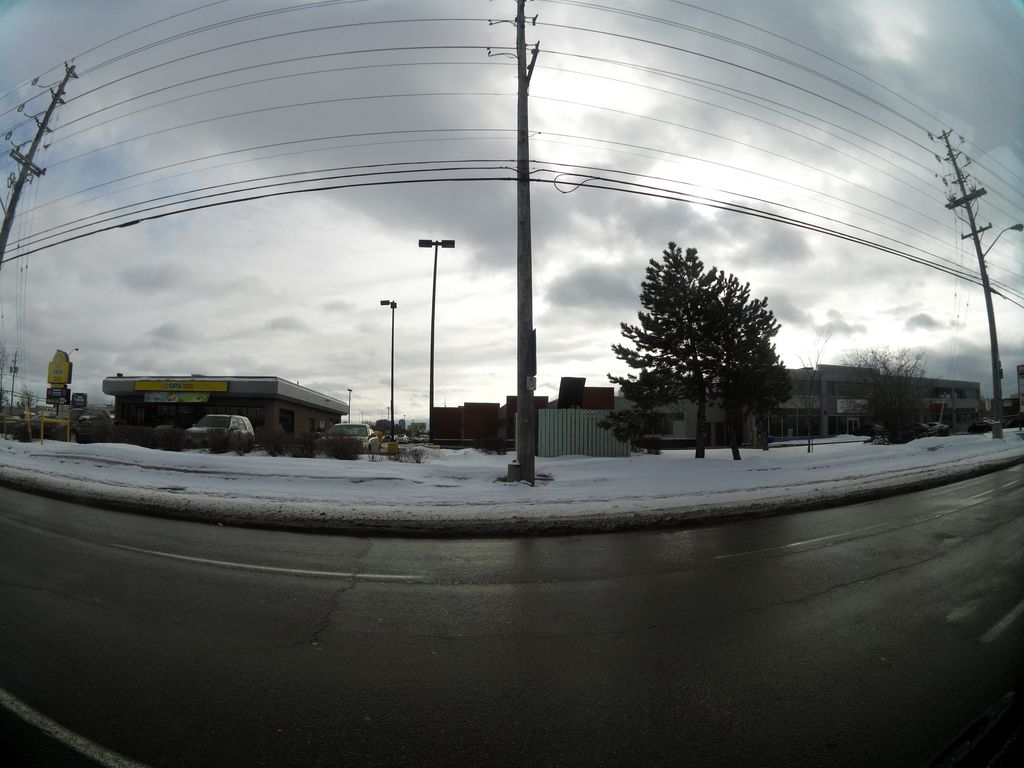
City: ottawa-gatineau